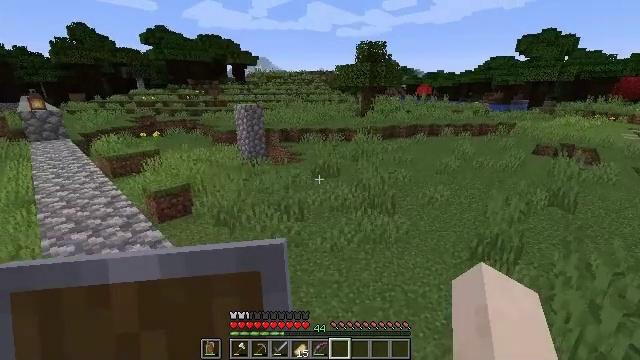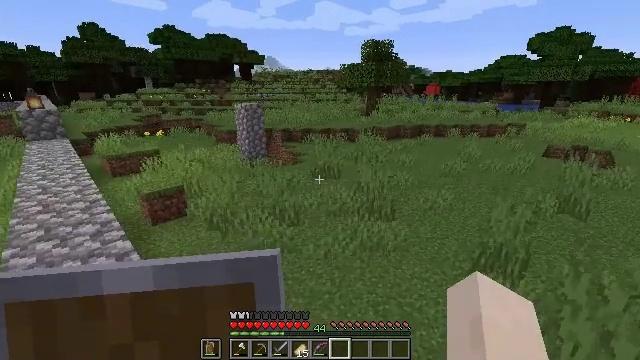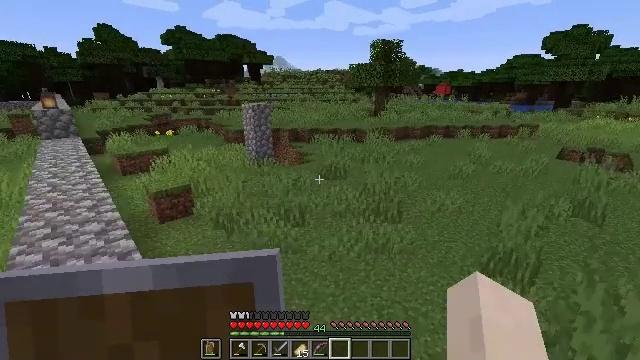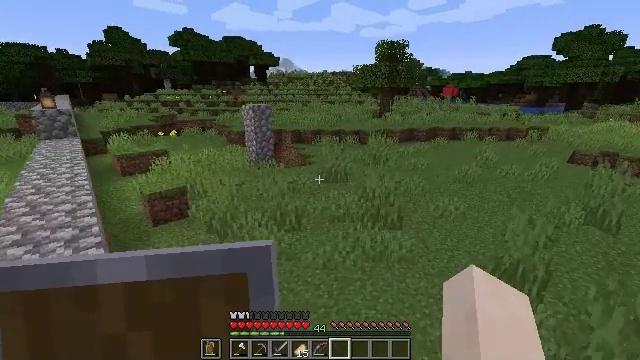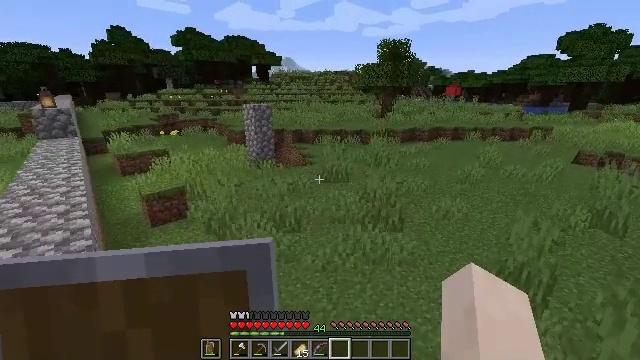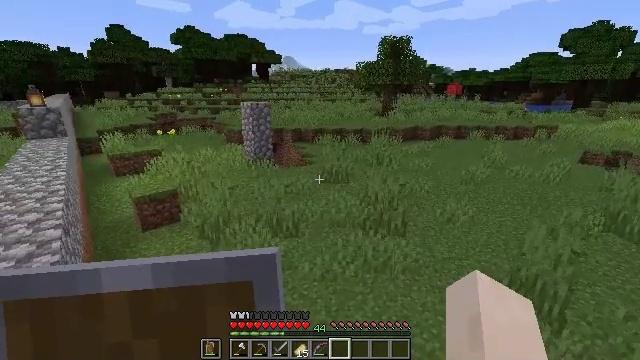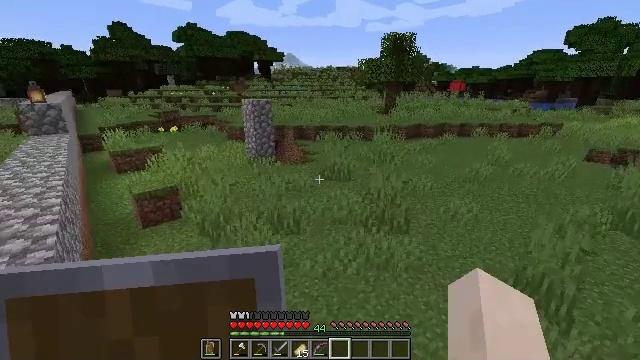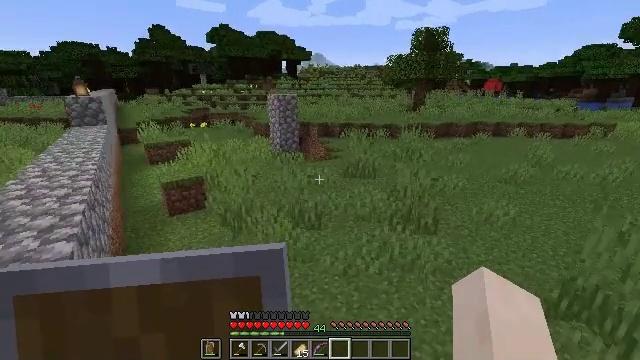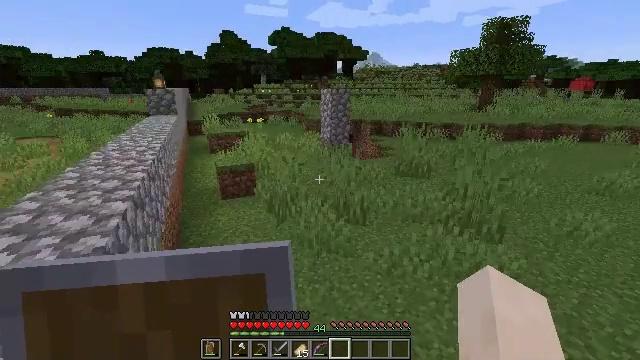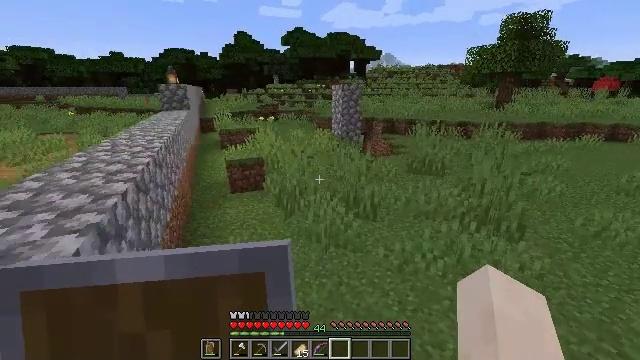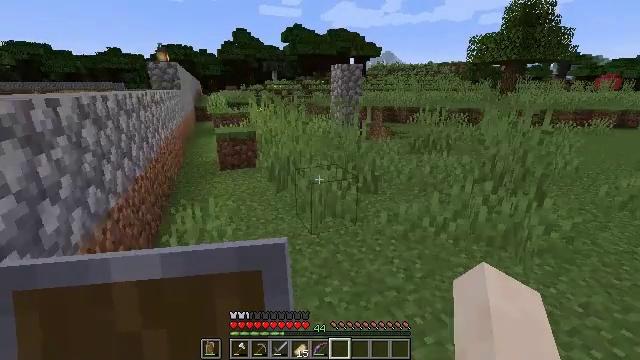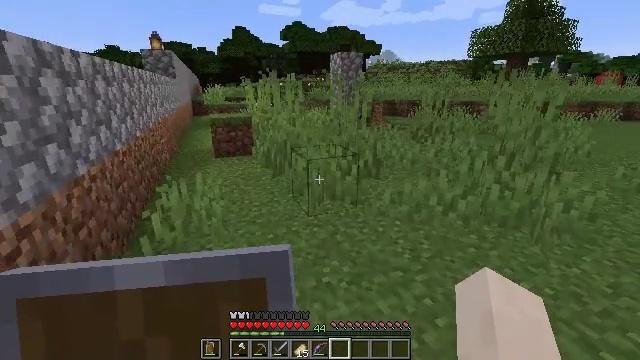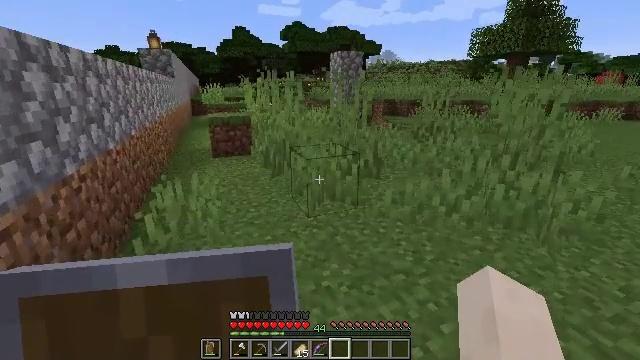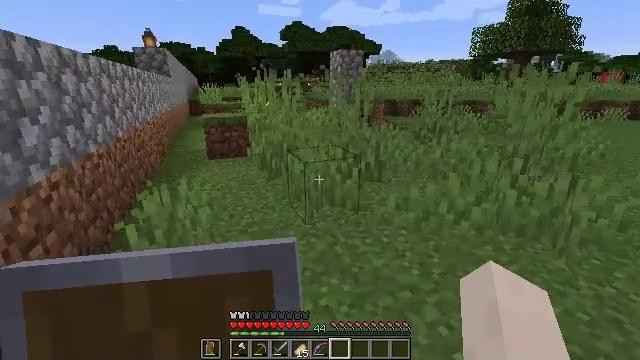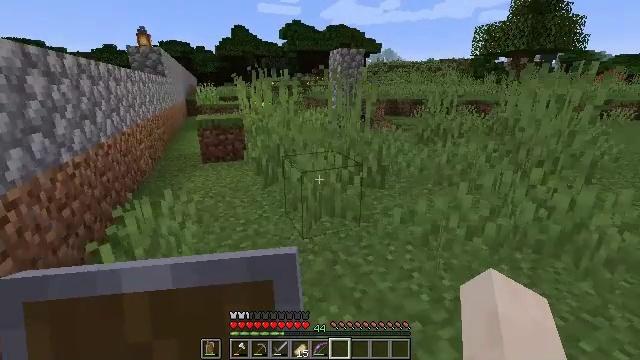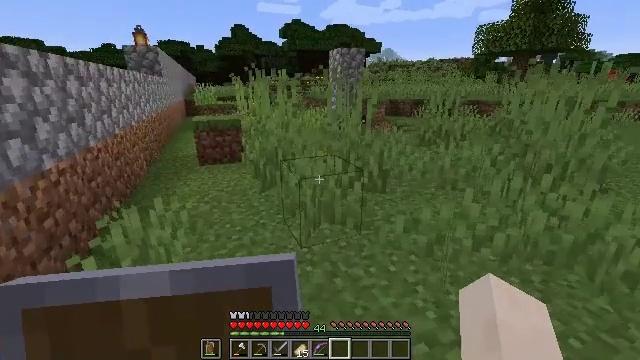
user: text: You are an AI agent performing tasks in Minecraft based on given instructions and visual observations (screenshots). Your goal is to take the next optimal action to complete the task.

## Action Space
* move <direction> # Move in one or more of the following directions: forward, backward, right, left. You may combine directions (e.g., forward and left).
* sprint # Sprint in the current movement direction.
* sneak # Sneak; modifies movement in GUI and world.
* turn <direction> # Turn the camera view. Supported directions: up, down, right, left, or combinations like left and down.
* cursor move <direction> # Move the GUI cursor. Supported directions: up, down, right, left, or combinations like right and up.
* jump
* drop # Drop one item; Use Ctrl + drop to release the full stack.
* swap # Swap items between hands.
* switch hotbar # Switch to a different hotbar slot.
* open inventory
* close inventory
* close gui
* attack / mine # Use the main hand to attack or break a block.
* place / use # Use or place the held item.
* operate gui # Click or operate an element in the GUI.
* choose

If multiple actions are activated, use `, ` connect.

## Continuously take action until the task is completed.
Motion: motion action
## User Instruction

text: Collect the spawner block.
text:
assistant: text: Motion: move forward and move right, turn left
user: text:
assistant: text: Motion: move forward and move right, turn left
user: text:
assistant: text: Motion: move forward, turn left
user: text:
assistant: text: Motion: move forward
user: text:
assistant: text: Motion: move forward
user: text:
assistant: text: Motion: move forward
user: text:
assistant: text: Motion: move forward, turn left
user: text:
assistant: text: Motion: move forward, turn left
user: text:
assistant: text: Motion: move forward, turn left
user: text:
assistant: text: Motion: move forward
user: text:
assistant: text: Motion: move forward
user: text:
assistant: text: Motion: move forward
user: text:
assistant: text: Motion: move forward
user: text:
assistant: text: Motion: move forward
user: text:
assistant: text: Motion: move forward
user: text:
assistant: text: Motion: move forward
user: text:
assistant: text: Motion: move forward
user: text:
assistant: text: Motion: move forward
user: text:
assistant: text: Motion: move forward
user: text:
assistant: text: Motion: move forward
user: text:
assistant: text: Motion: move forward, turn right
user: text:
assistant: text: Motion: move forward, turn right
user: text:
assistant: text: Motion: move forward, turn right
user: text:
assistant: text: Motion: move forward, turn right
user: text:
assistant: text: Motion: move forward
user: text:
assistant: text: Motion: move forward
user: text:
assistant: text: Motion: move forward, turn right
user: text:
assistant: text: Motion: move forward, turn right
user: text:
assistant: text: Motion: move forward, turn right
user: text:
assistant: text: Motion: move forward, turn right